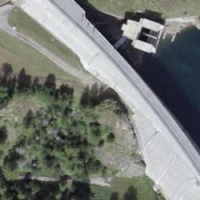
EUNIS habitat code: 31
Species observed at this site:
Polyommatus icarus